Interaction volume radius: 5 \u00c5
Interaction volume height: 20 \u00c5
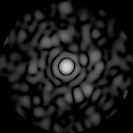
Disorder parameter: 0.8575